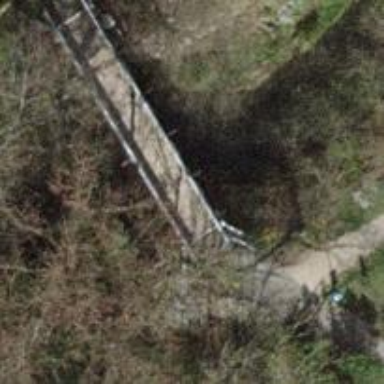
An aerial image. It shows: Footway on bridge.